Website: macys
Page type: customer-info-address
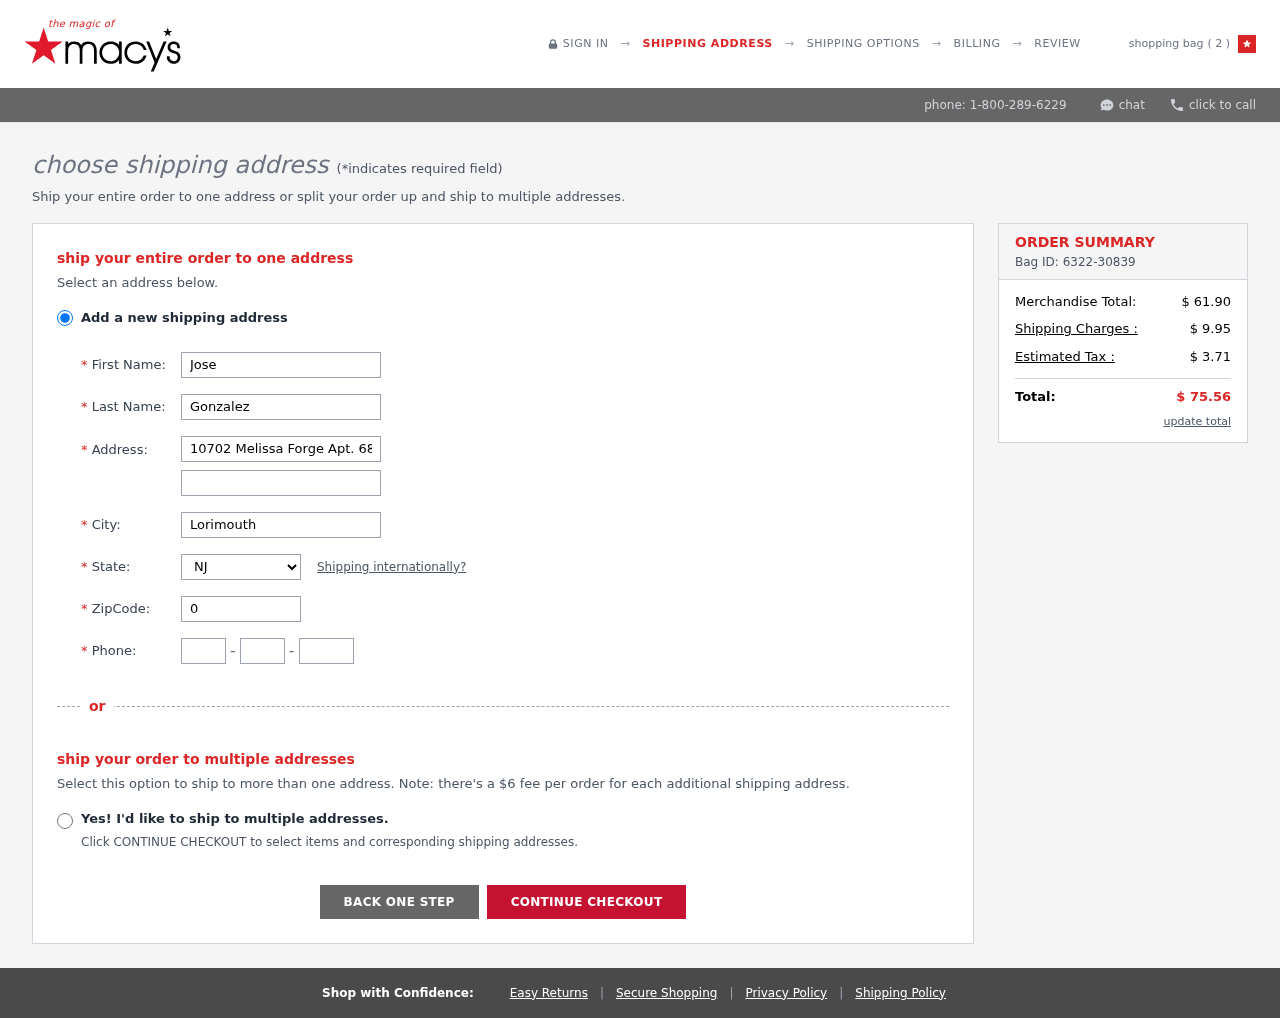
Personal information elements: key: PII_CITY
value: Lorimouth
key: PII_FIRSTNAME
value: Jose
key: PII_LASTNAME
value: Gonzalez
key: PII_PHONE_AREA
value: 416
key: PII_PHONE_PREFIX
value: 820
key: PII_PHONE_SUFFIX
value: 3551
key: PII_POSTCODE
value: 08089
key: PII_STATE_ABBR
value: NJ
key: PII_STREET
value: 10702 Melissa Forge Apt. 688
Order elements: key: ORDER_NUM_ITEMS
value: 2
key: ORDER_ID
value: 6322-30839
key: ORDER_SUBTOTAL
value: $ 61.90
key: ORDER_SHIPPING_COST
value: $ 9.95
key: ORDER_TAX
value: $ 3.71
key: ORDER_TOTAL
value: $ 75.56